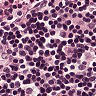
Metastatic tissue present: no